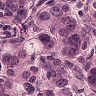
Metastatic tissue present: yes